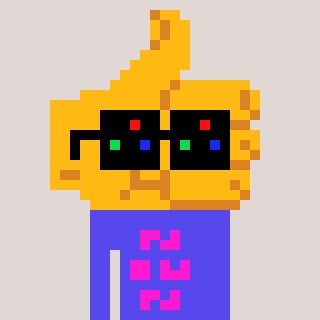
a pixel art character with square black sunglasses, a thumbsup-shaped head and a computerblue-colored body on a warm background